Question: I have a situation concerning inheritance that I find difficult to find a good OO design for.
Basically I have the following situation:

Webservice is an abstract class that holds all generic functions for all webservices.
Then most webservices are split between being a promotional webservice (Retrieving promotional data) or being able to retrieve information about persons (PersonWebservice). These are also abstract because they hold generic implementations that are true for all the children (Think extra processing after getting the data). The children only hold the functions and implementations specific to that child webservice.
So far so good... but... I have one webservice (Webservice E) that messes with this whole design... Because this webservice is both a person webservice and a promo webservice... As far as I can see there is not really an option of placing a super class between Webservice and Promo/Person webservices. It really is just the case that most webservices have limited functionality while this Webservice E can do both.
I have thought about using interfaces but then I will have to implement all the generic code multiple times in the children or I have to extend one of the super classes and duplicate half of the generic code of the other branch, which does not sound like a good design to me...
Does anyone have any tips or suggestions what a good approach could be to solve such a design/structure problem while avoiding as much duplicate code as possible?
Many thanks in advance!
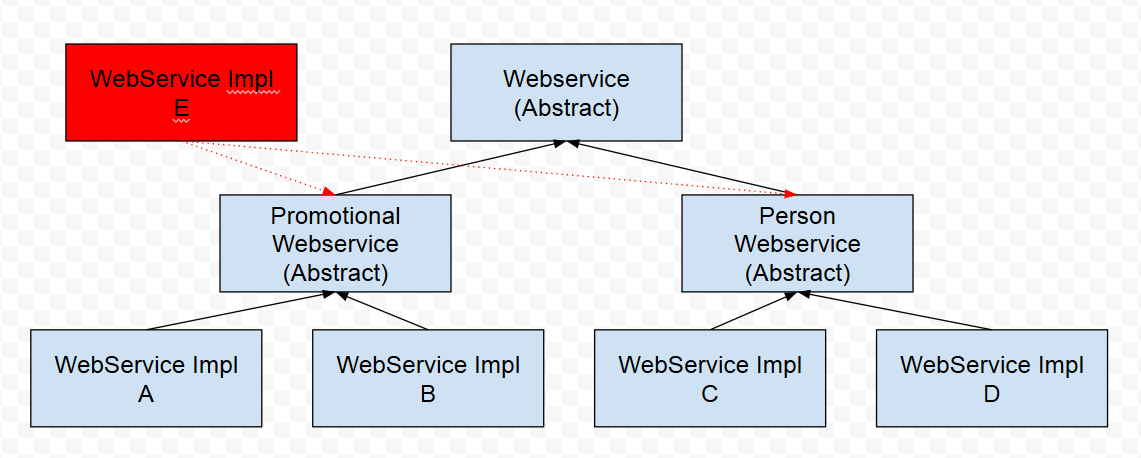
Answer: The typical thing that comes to mind: <URL> - favor composition over inheritance.
You could:
- - -